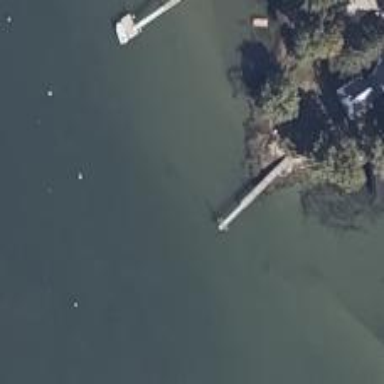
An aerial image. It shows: Man-made pier.